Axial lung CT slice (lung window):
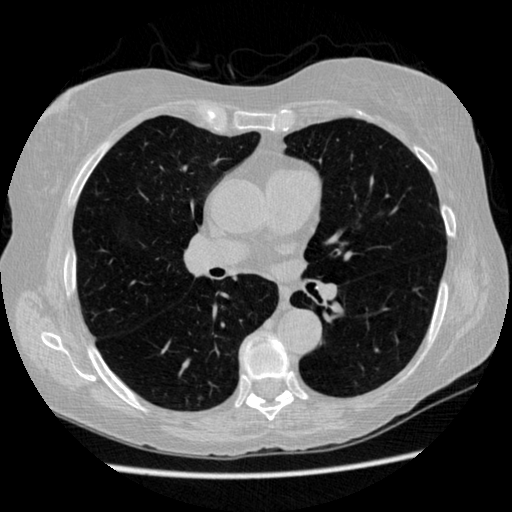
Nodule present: no